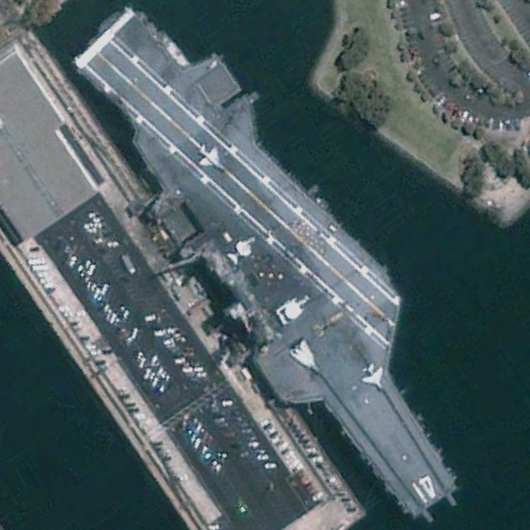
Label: aircraft_carrier